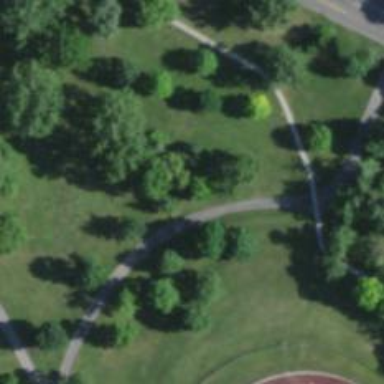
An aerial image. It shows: Disc golf tee area.